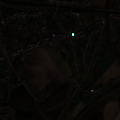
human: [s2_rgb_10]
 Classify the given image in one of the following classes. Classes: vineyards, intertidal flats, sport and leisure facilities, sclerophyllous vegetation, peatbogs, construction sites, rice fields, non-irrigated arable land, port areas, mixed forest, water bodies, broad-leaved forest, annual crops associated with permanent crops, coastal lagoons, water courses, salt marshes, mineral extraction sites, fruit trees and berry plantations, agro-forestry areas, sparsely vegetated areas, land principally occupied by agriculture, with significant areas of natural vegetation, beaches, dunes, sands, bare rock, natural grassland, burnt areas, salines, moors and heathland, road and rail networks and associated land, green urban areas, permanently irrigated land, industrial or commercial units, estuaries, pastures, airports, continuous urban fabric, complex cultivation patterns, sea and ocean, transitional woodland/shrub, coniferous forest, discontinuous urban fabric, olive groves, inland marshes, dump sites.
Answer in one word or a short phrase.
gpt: discontinuous urban fabric, complex cultivation patterns, land principally occupied by agriculture, with significant areas of natural vegetation